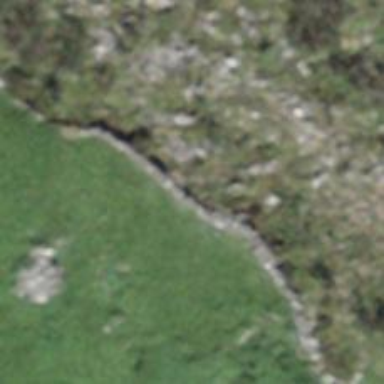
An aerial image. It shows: Wall barrier.